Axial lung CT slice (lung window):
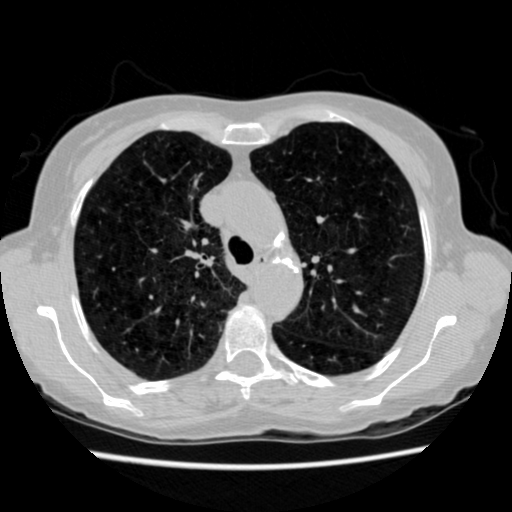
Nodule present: no